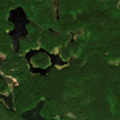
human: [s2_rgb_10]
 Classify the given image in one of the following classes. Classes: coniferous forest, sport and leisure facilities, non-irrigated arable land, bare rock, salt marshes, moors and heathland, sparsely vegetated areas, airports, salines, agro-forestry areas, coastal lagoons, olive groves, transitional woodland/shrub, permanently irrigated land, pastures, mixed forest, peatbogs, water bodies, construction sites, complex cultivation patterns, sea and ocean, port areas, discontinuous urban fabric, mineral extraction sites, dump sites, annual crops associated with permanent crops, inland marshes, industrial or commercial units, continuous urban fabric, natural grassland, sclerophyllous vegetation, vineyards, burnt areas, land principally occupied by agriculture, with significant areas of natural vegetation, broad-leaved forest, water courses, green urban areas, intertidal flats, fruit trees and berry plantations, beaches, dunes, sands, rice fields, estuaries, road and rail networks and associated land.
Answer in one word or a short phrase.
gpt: coniferous forest, mixed forest, sea and ocean